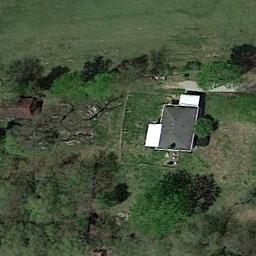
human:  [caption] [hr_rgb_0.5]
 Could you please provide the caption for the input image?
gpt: The sparse residential is on the grass next to some trees and a road .

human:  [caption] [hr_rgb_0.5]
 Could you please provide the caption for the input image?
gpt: The sparse residential  is surrounded by trees .

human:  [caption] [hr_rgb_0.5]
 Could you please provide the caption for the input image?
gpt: A path leads to these two houses which are surrounded by lawn .

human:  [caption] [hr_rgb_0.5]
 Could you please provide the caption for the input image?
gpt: In a sparse residential area there is a grey house and many green trees surrounded by grass .

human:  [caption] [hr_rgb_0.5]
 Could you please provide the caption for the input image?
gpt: A sparse residential area with many trees and a black building .